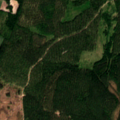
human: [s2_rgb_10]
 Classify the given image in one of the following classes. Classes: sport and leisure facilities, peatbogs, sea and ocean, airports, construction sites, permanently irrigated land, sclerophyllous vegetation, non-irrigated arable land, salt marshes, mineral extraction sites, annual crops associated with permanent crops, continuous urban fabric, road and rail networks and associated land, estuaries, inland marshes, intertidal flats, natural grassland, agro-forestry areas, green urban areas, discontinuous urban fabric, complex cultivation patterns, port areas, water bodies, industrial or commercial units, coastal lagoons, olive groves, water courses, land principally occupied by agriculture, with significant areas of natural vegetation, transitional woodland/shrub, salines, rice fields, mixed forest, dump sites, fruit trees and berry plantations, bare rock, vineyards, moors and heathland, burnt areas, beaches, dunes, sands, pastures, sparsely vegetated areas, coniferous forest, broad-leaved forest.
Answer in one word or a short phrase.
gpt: land principally occupied by agriculture, with significant areas of natural vegetation, coniferous forest